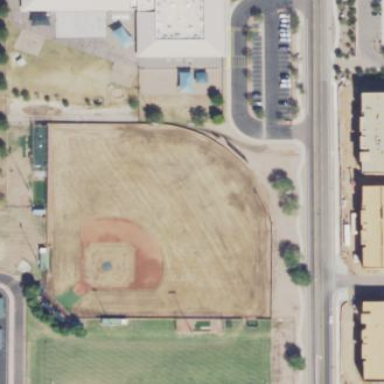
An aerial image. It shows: Baseball pitch for leisure land activities.